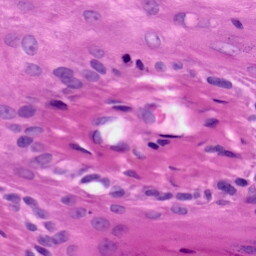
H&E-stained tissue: Skin